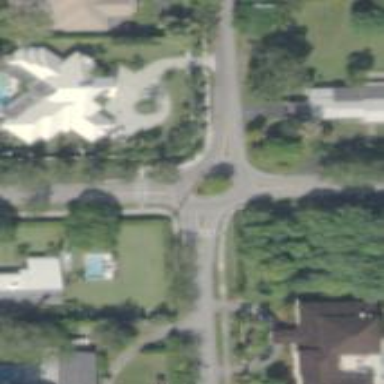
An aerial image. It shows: Marked crossing on footway.